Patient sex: M
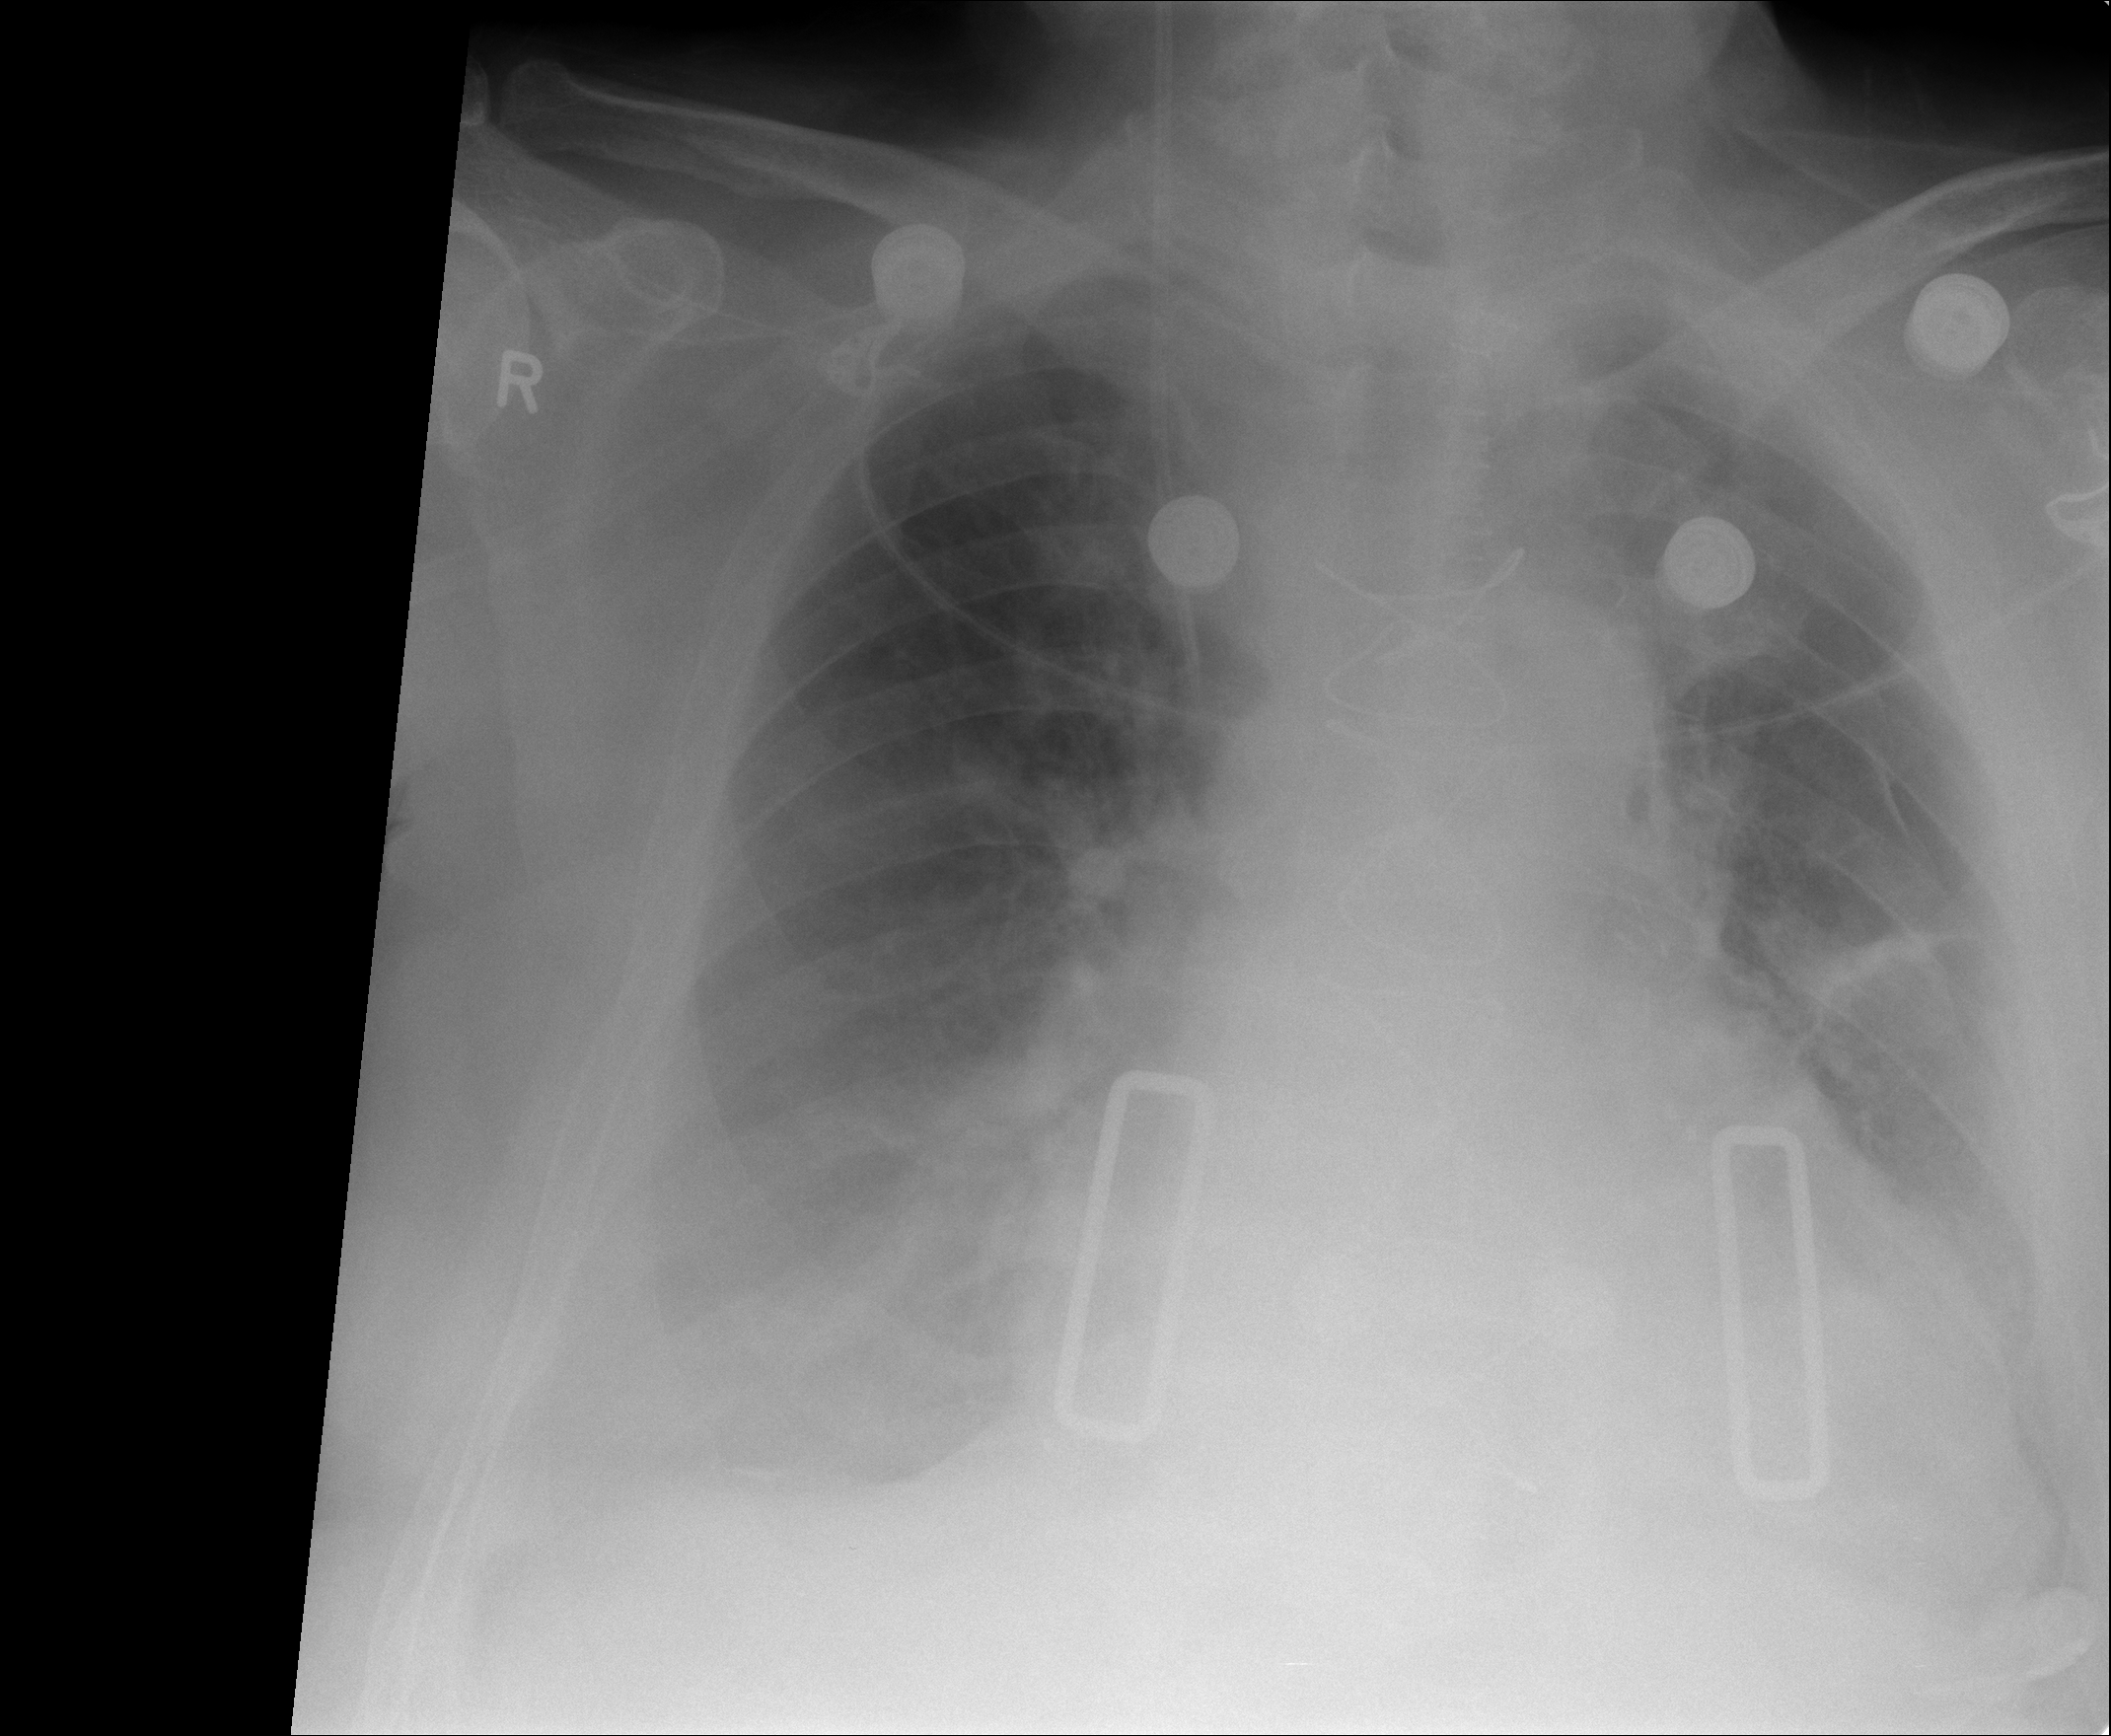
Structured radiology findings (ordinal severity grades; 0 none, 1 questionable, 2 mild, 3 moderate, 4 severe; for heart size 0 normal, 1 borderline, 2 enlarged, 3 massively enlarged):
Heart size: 2
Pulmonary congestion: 2
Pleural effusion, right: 2
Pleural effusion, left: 2
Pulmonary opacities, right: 0
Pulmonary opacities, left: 0
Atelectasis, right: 2
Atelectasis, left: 2